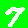
Digit: 7